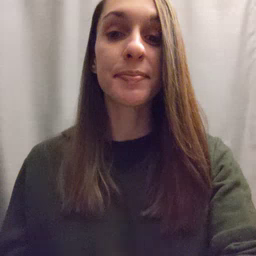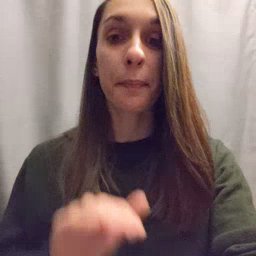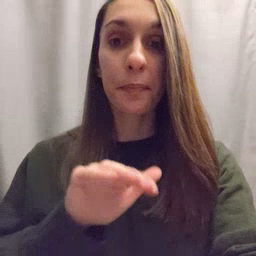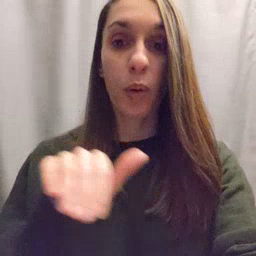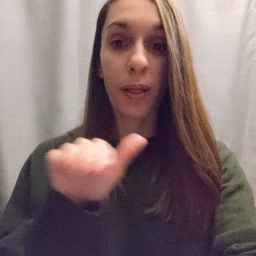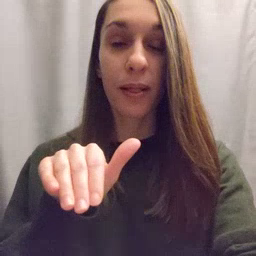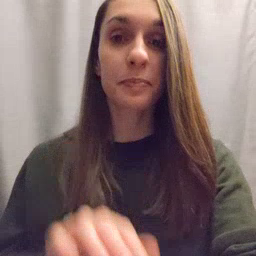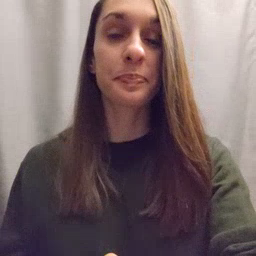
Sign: pool